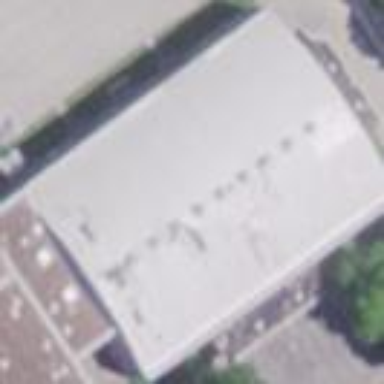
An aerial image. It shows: Sports centre building dedicated to volleyball.